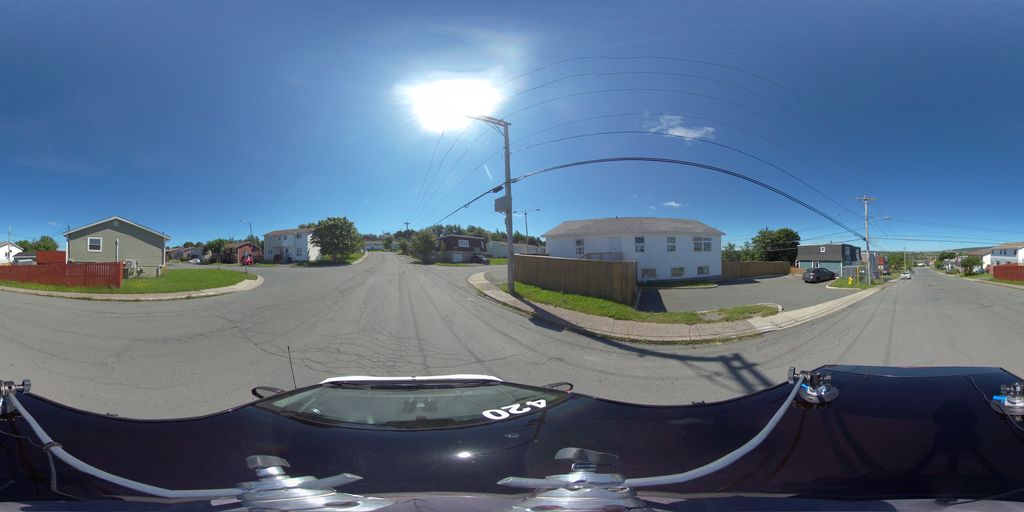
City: st_johns